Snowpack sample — Loveland Pass, Silver Plume, Colorado, USA (1/12/25, 11:40 AM MST)
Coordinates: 39.66, -105.88
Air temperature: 7 °F
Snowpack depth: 140 cm
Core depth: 10 cm
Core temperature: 41 °F
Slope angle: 11°, slope face: 30°
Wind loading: high
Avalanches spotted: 2
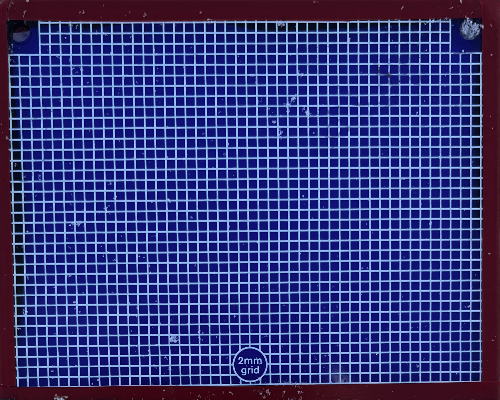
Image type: profile
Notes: Pilot using slightly modified coring method that took too large segment for snow profile picturing, advised not to use in higher level models. Two avalanche on south face nearby, partially cloudy with light snow in the last 24 hours. Lots of wind loading on eastern features.